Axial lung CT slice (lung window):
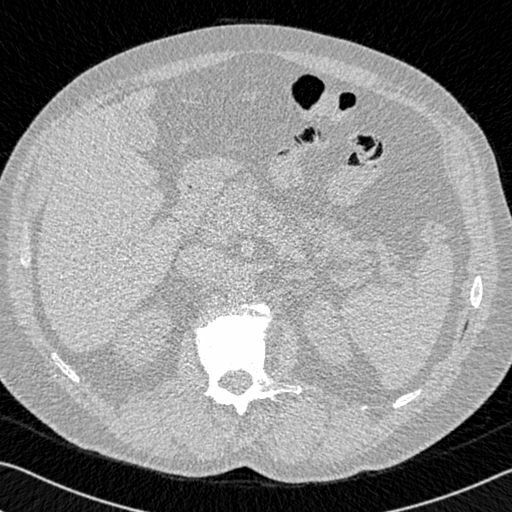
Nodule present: no